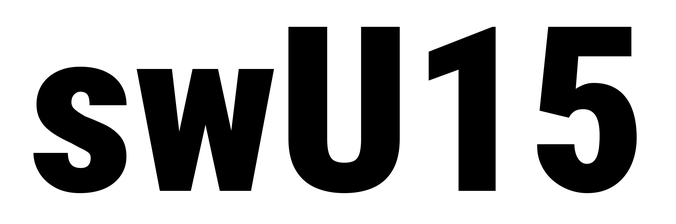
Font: Roboto_Condensed_Black